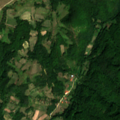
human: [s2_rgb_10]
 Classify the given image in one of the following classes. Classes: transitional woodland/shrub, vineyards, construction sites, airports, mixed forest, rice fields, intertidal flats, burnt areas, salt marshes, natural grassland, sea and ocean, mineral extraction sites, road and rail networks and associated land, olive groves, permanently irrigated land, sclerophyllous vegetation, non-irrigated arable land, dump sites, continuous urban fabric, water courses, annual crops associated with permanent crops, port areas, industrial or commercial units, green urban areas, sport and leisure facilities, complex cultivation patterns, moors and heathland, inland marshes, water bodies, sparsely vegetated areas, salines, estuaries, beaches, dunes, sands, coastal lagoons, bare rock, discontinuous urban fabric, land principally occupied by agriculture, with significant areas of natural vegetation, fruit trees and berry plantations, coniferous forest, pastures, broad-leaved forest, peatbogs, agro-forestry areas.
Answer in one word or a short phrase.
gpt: complex cultivation patterns, land principally occupied by agriculture, with significant areas of natural vegetation, broad-leaved forest